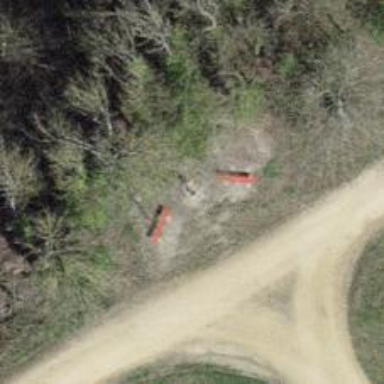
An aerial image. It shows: Wayside cross with historic significance.